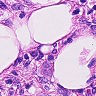
Metastatic tissue present: yes